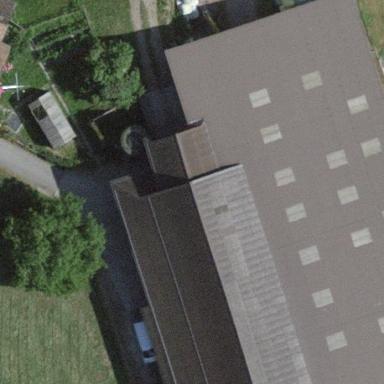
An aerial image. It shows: Farmyard area.